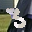
Label: 3